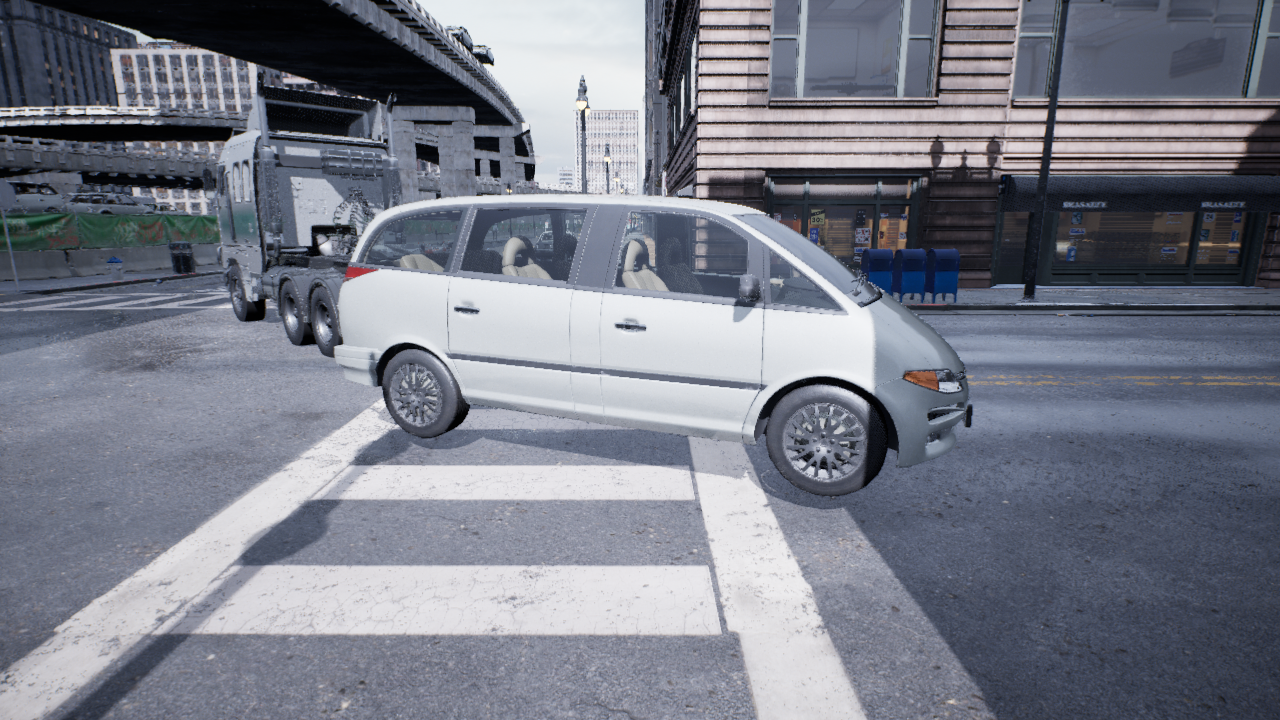
Venue: intersection
Lighting: overcast
Vehicle rig: minivan